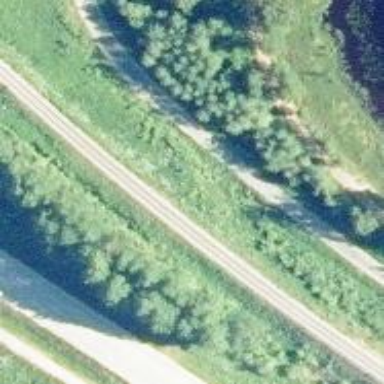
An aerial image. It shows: Continuous railway track.